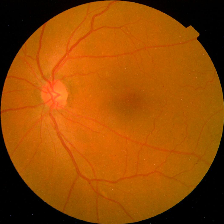
Diabetic retinopathy grade: No DR